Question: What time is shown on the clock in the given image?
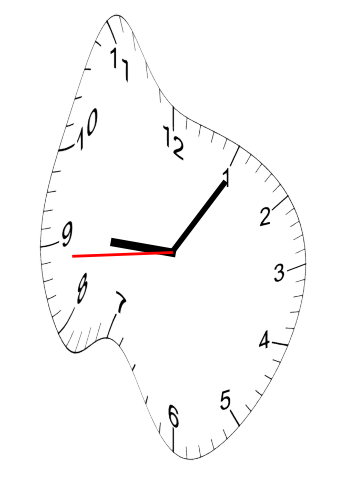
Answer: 09:05:44